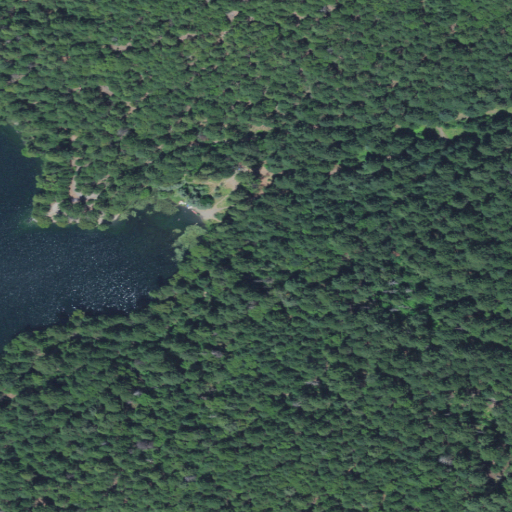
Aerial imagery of valley in Oregon named Mulligan Gulch containing evergreen forest, open development, and open water